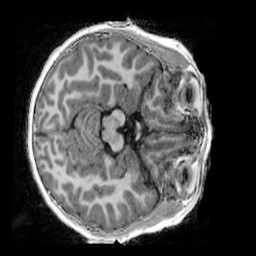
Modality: UNIT1_denoised
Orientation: axial
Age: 9
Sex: female
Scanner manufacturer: siemens
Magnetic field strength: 3 T
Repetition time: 4 s
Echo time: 0.00303 s